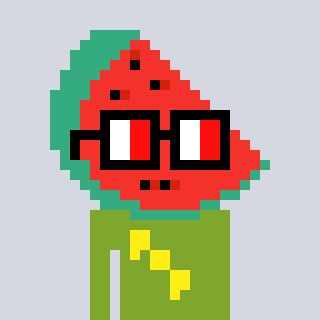
a pixel art character with square glasses with black frames and red eyes, a watermelon-shaped head and a slimegreen-colored body on a cool background